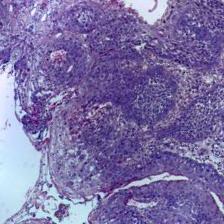
Diagnosis: OSCC